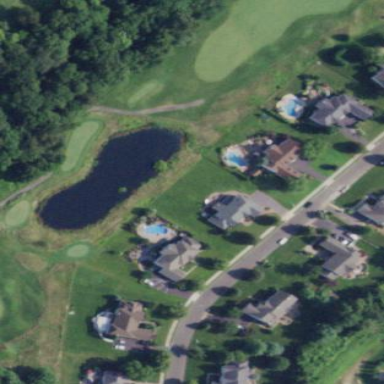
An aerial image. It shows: Water hazard on golf course.